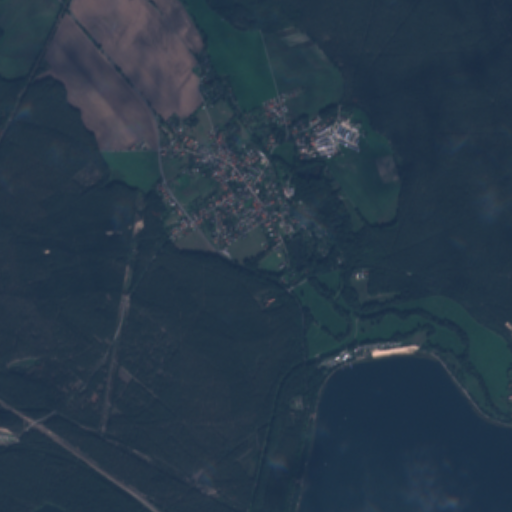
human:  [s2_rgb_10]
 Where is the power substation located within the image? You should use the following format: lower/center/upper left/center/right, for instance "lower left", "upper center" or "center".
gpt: The power substation is located in the lower left of the image.
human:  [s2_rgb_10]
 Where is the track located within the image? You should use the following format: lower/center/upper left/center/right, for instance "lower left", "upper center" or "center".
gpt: The track is located in the center of the image.
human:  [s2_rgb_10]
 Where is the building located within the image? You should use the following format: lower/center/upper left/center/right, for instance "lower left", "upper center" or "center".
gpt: There is no building in the image.